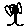
Label: tree